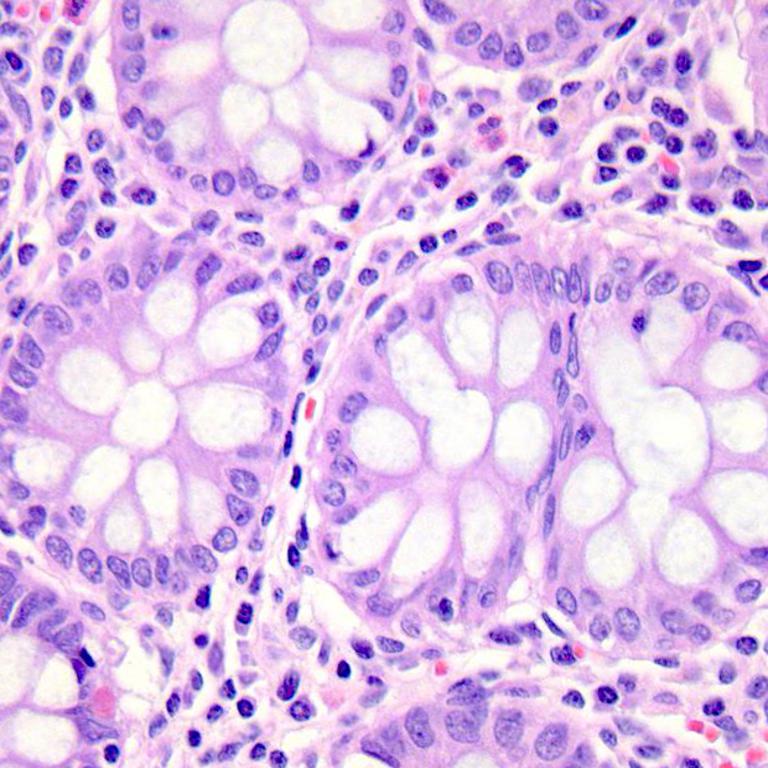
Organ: colon
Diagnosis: benign